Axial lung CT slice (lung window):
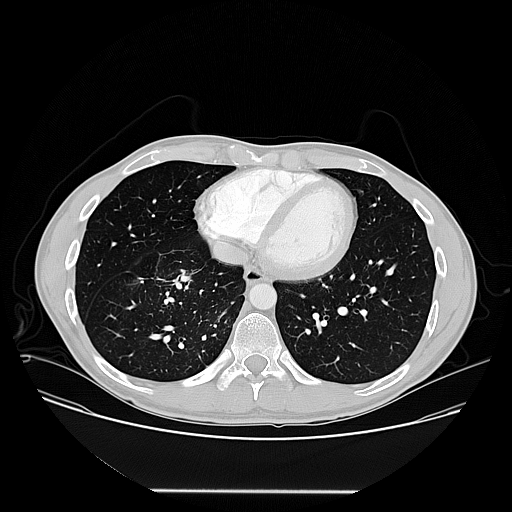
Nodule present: no